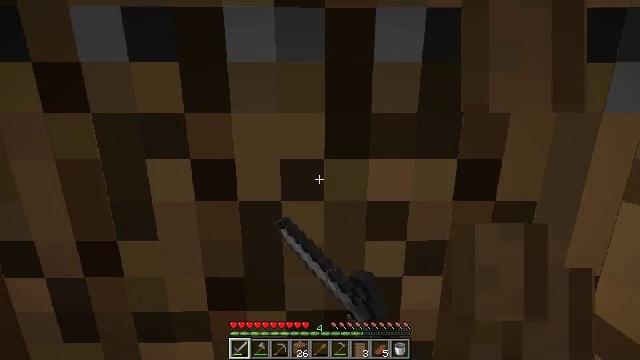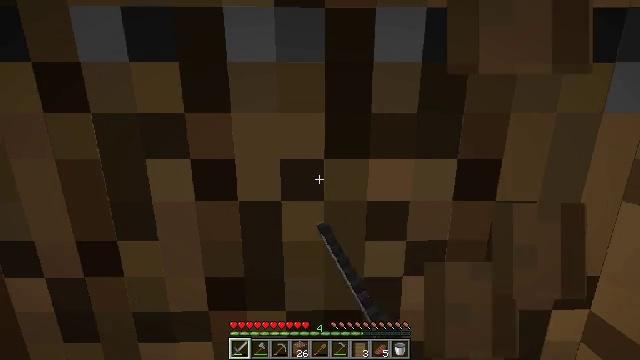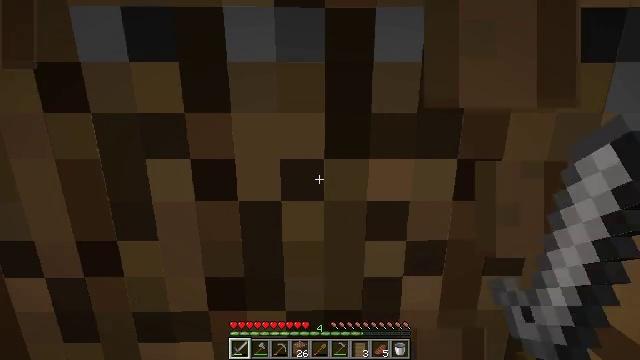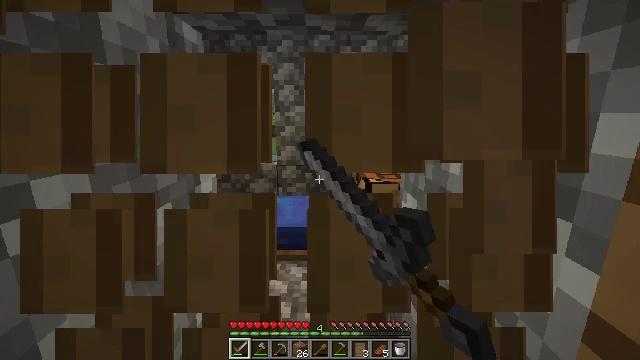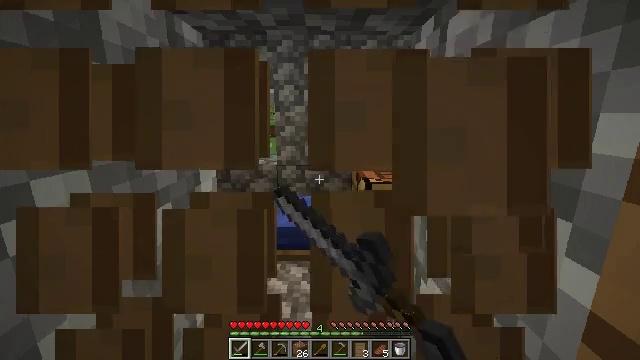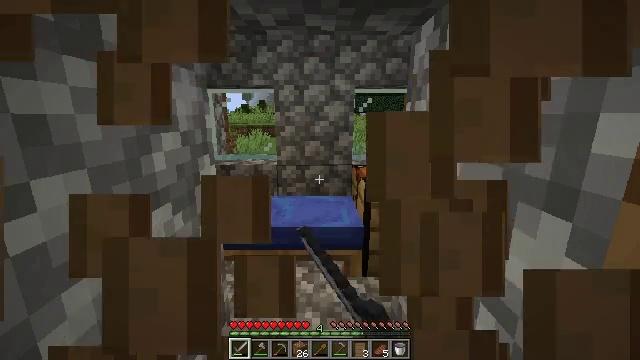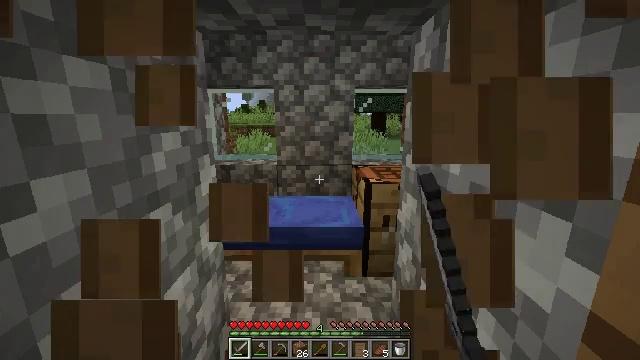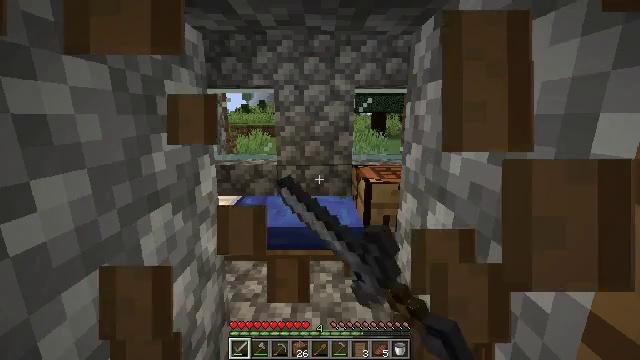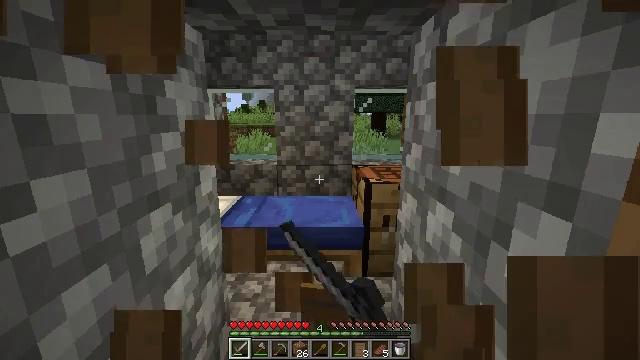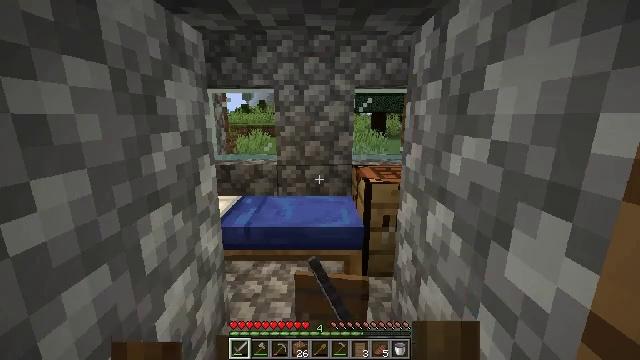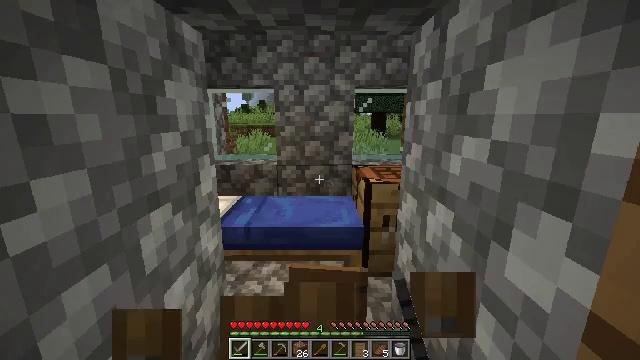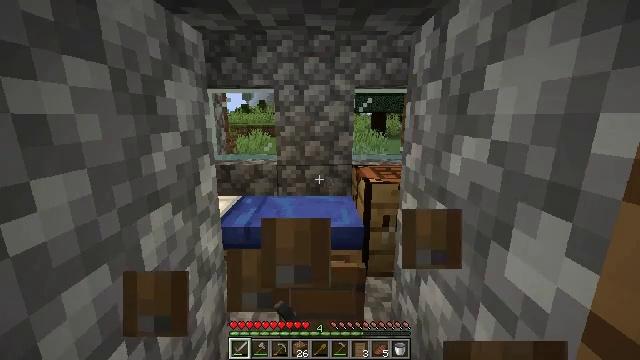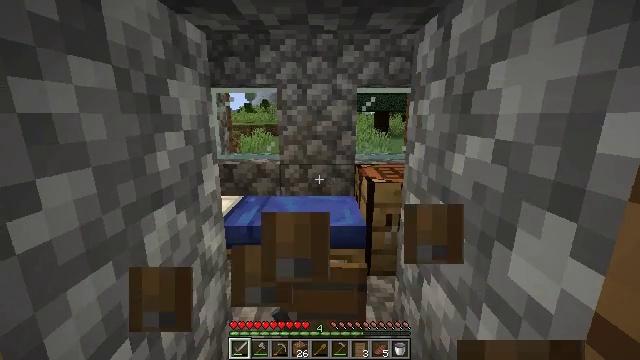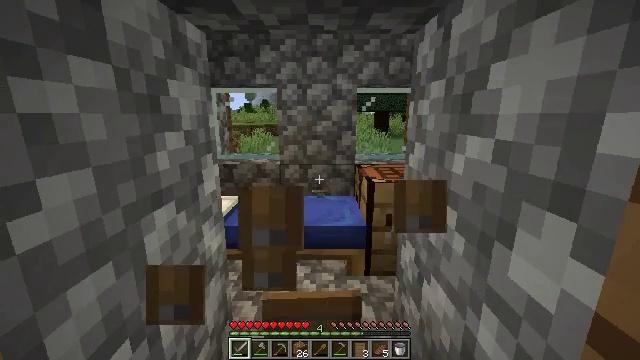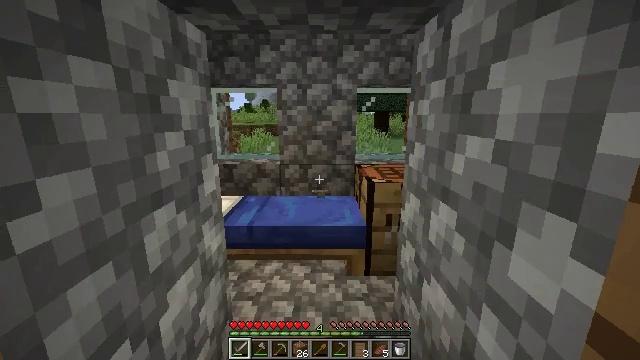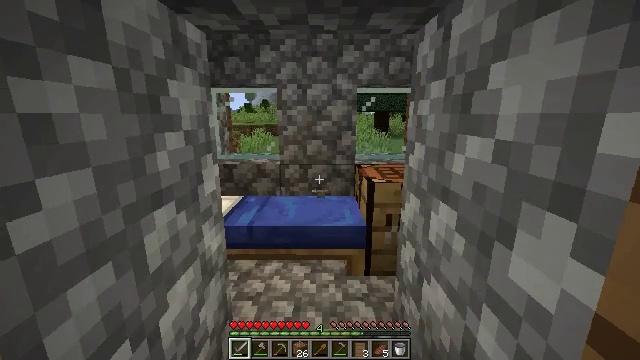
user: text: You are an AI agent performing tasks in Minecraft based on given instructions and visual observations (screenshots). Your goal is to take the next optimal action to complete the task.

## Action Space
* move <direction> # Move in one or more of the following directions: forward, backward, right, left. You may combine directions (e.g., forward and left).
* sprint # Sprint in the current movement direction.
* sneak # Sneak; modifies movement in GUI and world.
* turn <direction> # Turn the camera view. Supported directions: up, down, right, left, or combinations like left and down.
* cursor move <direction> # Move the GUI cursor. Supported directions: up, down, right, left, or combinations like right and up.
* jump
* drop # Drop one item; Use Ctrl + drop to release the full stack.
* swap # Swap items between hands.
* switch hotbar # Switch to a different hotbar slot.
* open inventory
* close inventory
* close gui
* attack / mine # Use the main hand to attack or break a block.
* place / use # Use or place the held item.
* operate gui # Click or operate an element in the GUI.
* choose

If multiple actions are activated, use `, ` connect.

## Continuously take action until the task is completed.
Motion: motion action
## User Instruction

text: Harvest the spruce door from its frame.
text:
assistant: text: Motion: attack / mine
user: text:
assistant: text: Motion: attack / mine
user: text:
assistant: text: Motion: attack / mine
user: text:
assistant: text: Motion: attack / mine
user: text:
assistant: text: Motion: attack / mine
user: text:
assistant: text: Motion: attack / mine
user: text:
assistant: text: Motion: attack / mine
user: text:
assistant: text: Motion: attack / mine
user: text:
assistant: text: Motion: attack / mine
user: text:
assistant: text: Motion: attack / mine
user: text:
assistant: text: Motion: attack / mine
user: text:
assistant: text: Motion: attack / mine
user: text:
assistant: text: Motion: no_op
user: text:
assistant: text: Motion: no_op
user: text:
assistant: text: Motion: move forward
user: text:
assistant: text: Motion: move forward
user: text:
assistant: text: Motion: move forward, turn left and down
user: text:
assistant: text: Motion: move forward, turn down
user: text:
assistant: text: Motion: move forward, turn right and down
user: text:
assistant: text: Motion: move forward, turn right and down
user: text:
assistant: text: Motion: move forward, turn right and down
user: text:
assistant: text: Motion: move forward, turn right and down
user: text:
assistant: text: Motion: move forward, turn right
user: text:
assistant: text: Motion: move forward
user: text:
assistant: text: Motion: turn down
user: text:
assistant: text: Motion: turn left and down
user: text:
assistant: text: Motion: turn left and down
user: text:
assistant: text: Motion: turn left and up
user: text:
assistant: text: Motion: turn left and up
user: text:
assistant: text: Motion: turn left